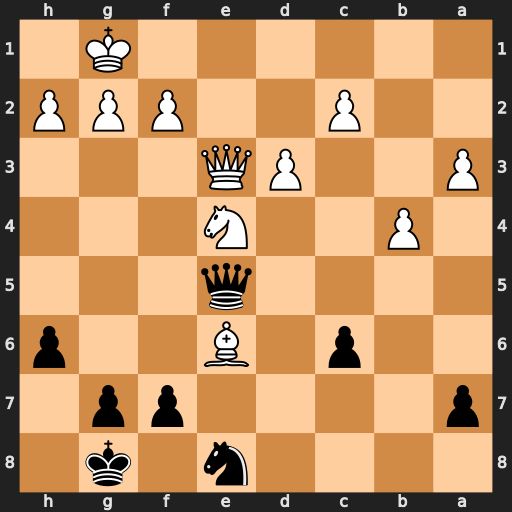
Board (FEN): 4n1k1/p4pp1/2p1B2p/4q3/1P2N3/P2PQ3/2P2PPP/6K1
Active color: b
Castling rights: -
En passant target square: -
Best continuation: Qa1+ Qc1 Qxc1#